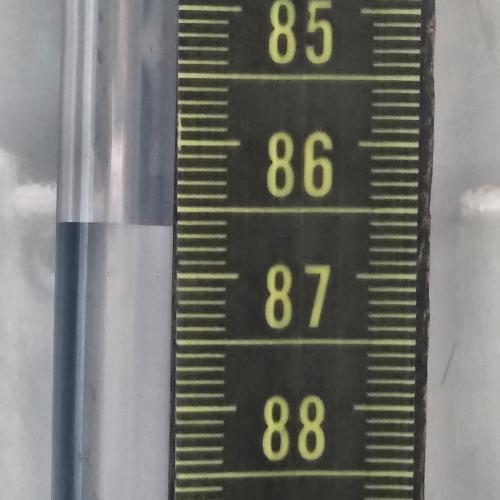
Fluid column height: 86.6 cm